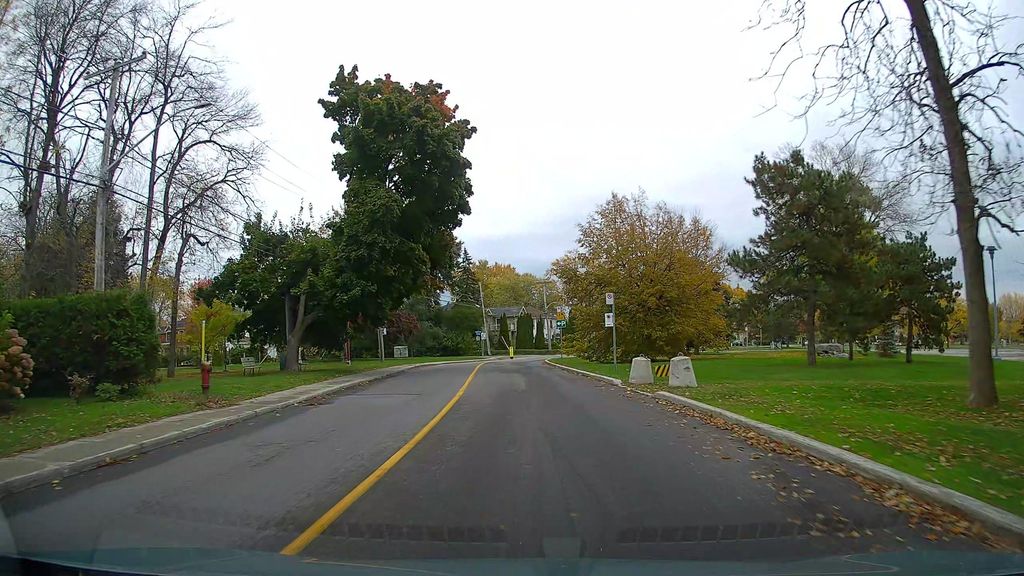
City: montreal